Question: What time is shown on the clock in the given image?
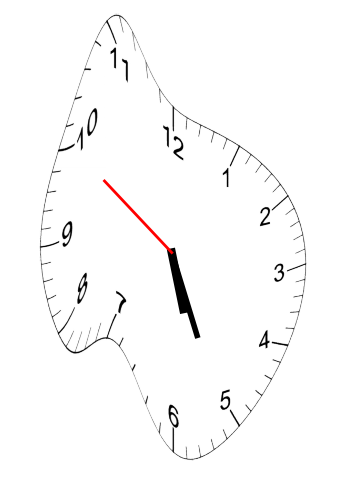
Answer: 05:25:50